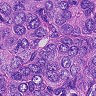
Metastatic tissue present: yes